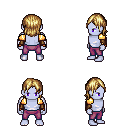
a pixel art fantasy rpg character, male body template, dark elf, purple skin, gold arm armor, magenta pants, blonde long bangs hairstyle, leather bracers, four views (front, back, left, right), 2x2 character sprite sheet, small pixel art, hard edges, no anti-aliasing